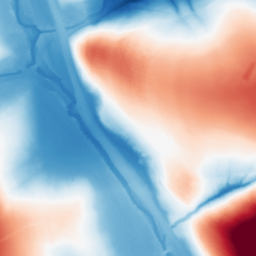
Category: morphological
Decomposition family: morphological
Decomposition parameters: operation: average
size: 100
Upsampling method: bilinear
Upsampling parameters: scale: 4
Upsampling scale: 4